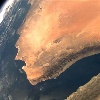
Label: land